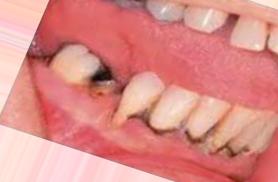
Condition: Tooth Discoloration